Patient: sex M, age 40
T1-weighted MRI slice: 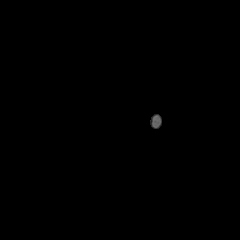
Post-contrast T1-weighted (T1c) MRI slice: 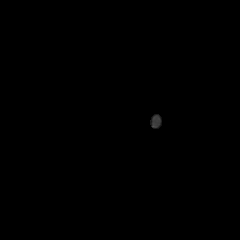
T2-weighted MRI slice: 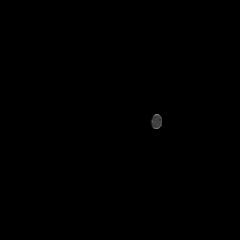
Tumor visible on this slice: no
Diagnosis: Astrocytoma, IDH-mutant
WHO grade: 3